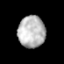
Tissue: prostate
Cell type: T cells
Senescence score: 0.3452
Nuclear area (px): 846
Mean DAPI intensity: 183.091